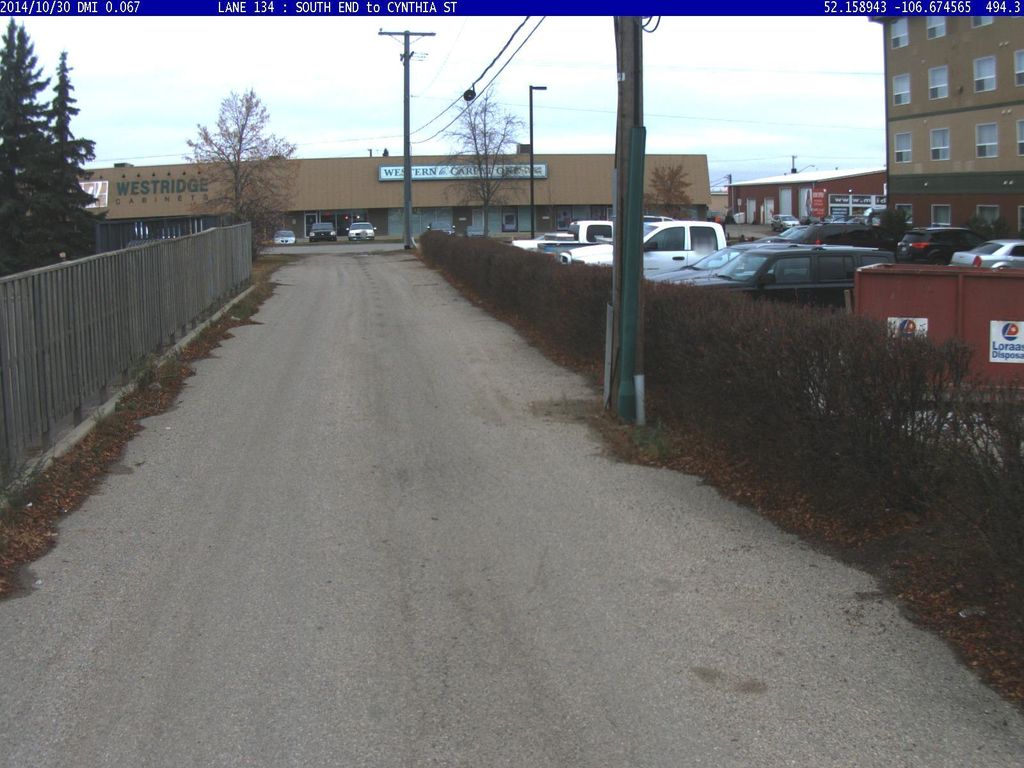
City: saskatoon